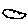
Label: cloud